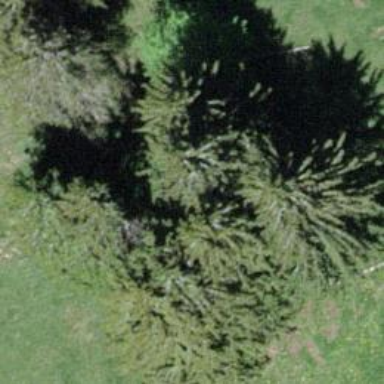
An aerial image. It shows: Needle-leaved tree in nature.